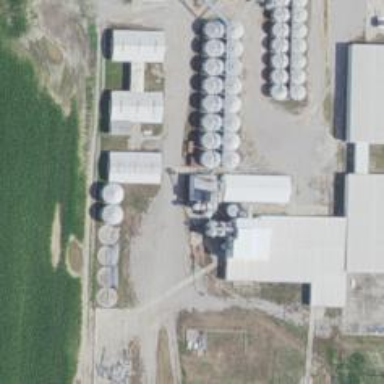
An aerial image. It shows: Silo.